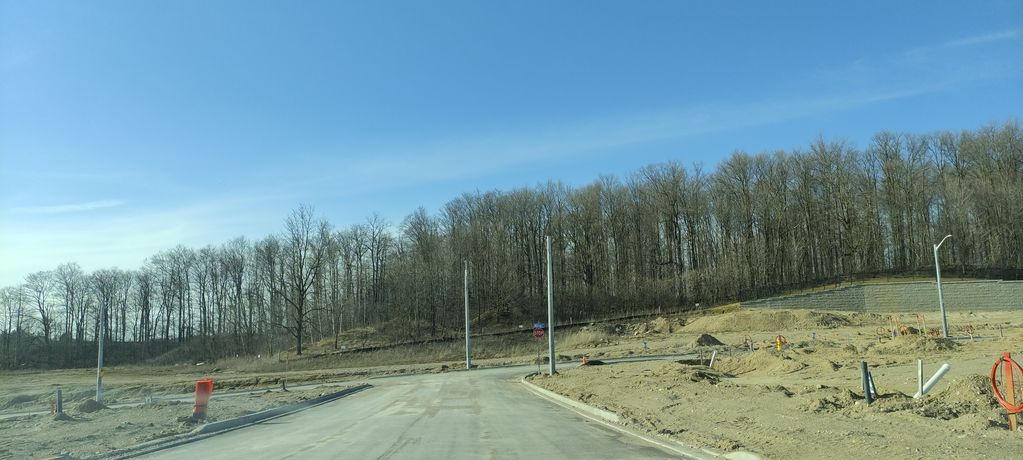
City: kitchener-waterloo